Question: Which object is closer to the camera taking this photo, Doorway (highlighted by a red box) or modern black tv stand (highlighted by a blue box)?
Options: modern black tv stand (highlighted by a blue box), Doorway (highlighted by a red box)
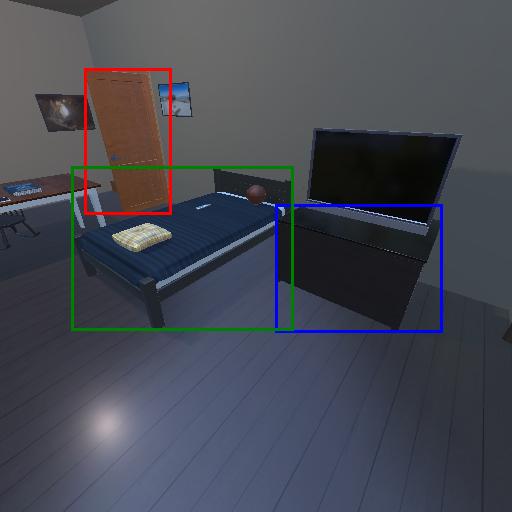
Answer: modern black tv stand (highlighted by a blue box)